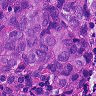
Metastatic tissue present: yes